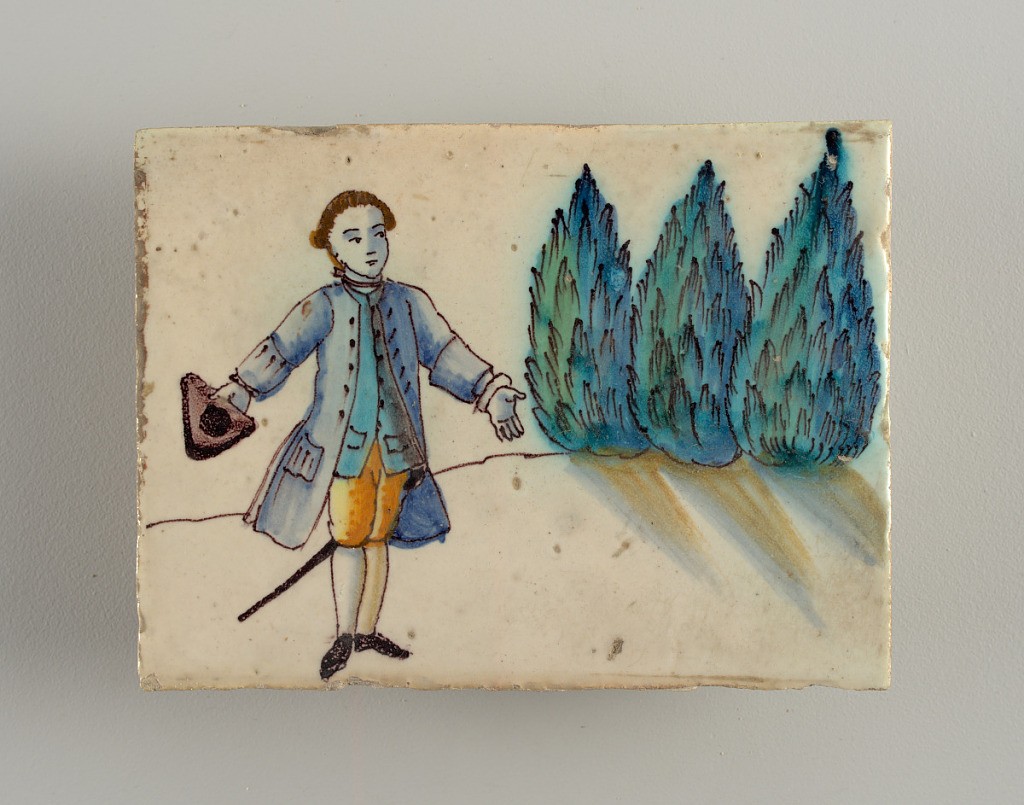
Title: Tile
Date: late 18th century
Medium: Lead glazed earthenware
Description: Horizontal rectangle. Standing figure of peasant woman, head three-quarter to the left. Wears blue bodice, white scarf, white apron and full skirt, yellow shaded with brown. Palm tree at right.